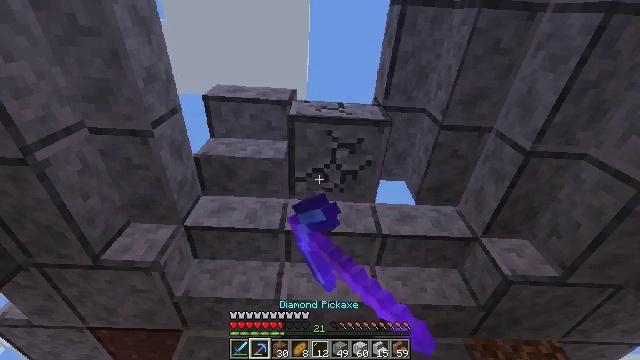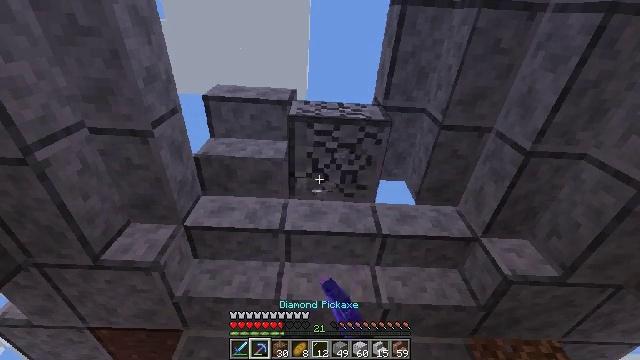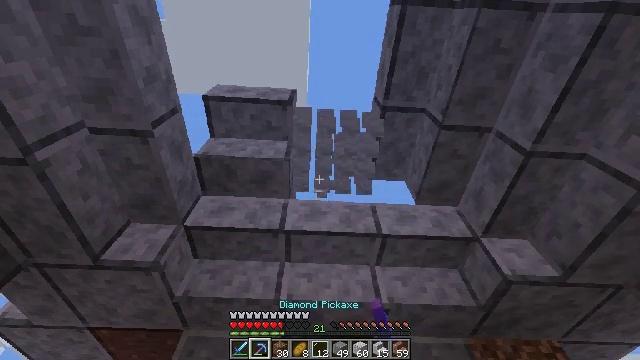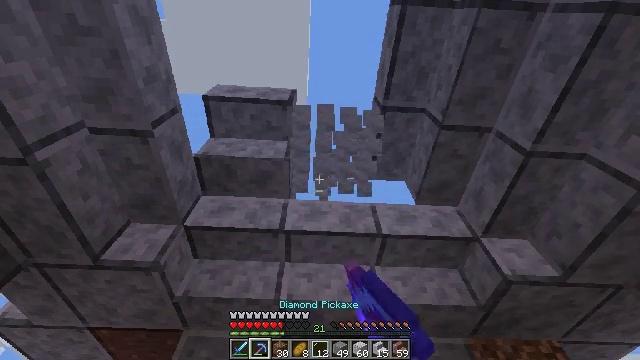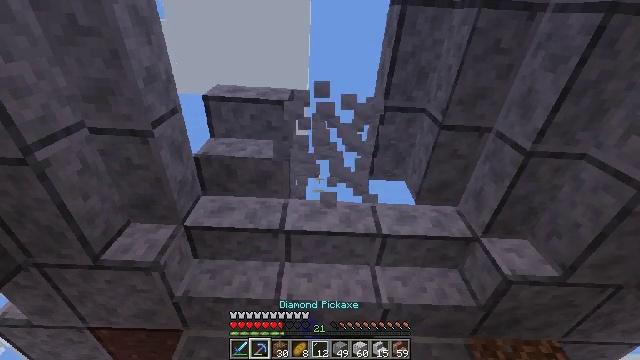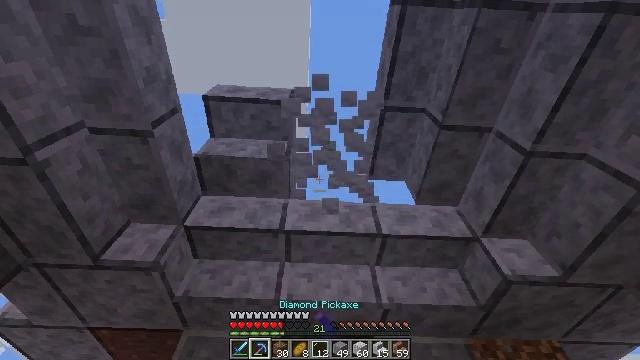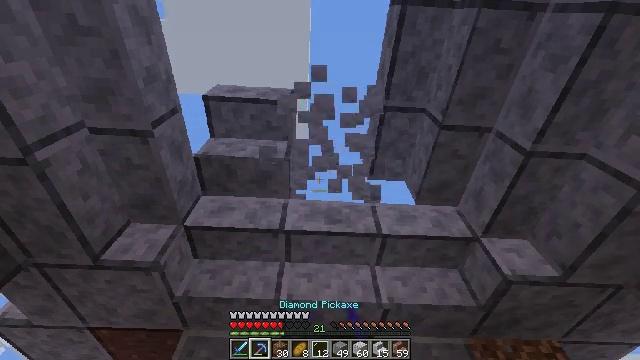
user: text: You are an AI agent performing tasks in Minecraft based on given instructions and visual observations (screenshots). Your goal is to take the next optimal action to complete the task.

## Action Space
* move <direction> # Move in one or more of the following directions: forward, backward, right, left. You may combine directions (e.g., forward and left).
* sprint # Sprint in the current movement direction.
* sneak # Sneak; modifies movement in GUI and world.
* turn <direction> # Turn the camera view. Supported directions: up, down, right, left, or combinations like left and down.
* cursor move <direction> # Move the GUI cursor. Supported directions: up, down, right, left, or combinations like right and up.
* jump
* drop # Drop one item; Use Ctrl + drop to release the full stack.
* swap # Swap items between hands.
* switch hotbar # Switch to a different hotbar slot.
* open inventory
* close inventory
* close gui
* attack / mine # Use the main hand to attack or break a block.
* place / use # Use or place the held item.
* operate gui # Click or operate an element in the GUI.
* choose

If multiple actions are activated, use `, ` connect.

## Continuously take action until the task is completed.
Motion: motion action
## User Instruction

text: Collect polished diorite stairs by breaking them.
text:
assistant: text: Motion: attack / mine
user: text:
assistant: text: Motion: attack / mine
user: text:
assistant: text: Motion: attack / mine
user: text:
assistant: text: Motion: attack / mine
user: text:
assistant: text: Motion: attack / mine
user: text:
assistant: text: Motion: attack / mine
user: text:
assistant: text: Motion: attack / mine